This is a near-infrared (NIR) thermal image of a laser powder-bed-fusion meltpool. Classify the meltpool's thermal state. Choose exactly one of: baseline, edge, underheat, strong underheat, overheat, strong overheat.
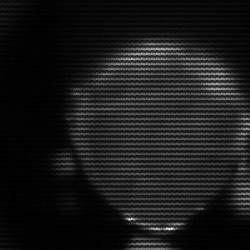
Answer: edge